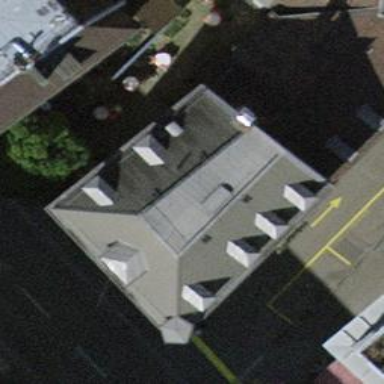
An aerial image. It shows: Clinic building offering healthcare services.